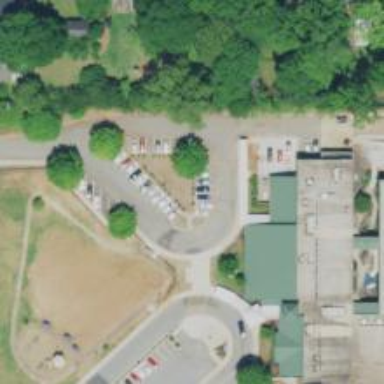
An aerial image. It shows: Parking area with asphalt surface.